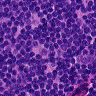
Metastatic tissue present: no